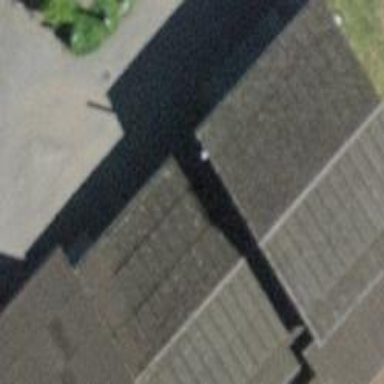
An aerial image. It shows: Shed.